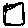
Label: square